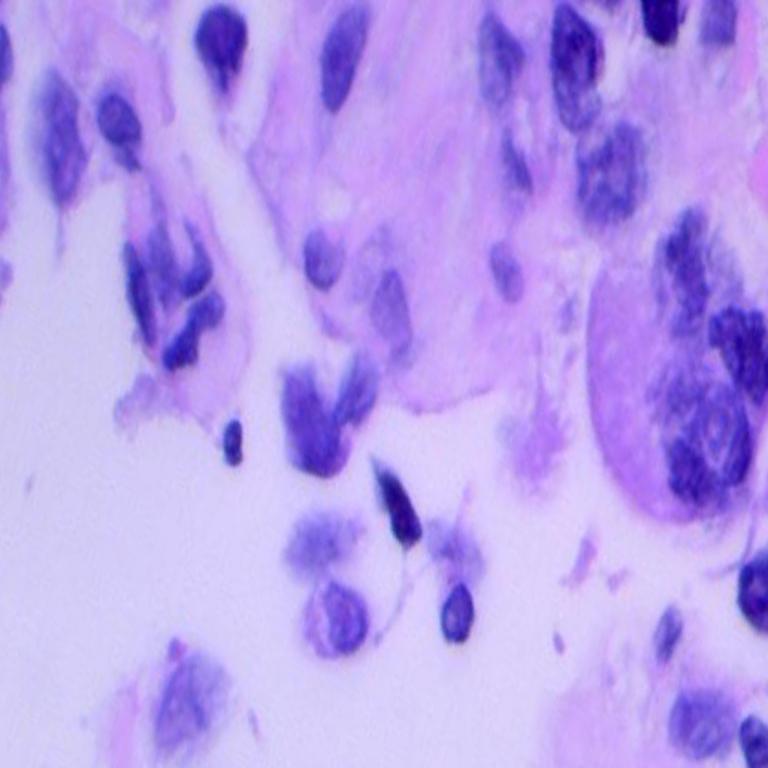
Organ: lung
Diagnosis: adenocarcinomas